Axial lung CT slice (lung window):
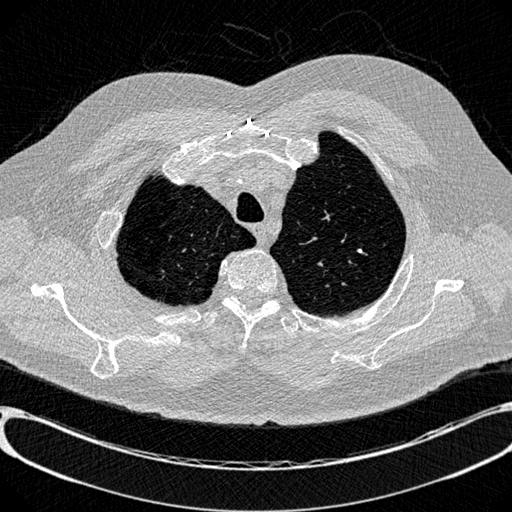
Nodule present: no